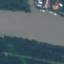
Land use / land cover: River